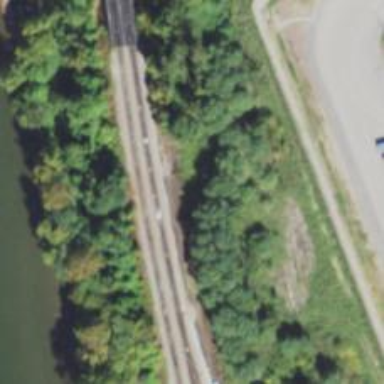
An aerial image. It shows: Abandoned railway siding.